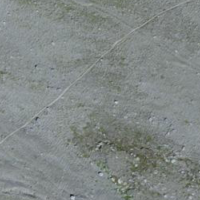
EUNIS habitat code: 48
Species observed at this site:
Arianta arbustorum